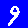
Digit: 9